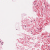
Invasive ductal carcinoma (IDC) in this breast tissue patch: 0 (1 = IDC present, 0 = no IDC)